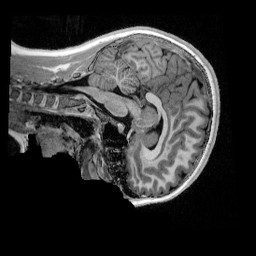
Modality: UNIT1_denoised
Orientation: sagittal
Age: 11
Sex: female
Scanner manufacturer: siemens
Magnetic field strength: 3 T
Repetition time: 4 s
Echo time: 0.00303 s